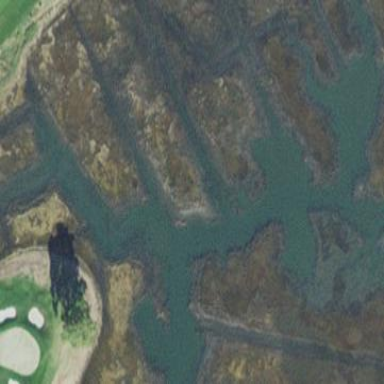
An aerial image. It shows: Tidal river flowing through natural waterway.